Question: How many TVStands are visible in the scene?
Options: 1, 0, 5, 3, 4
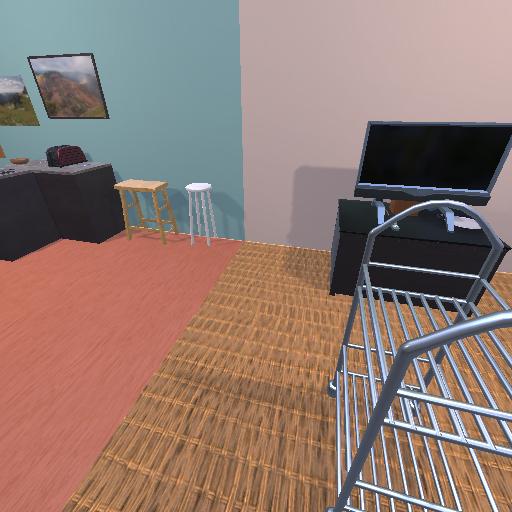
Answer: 1